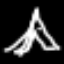
Label: The Eiffel Tower